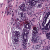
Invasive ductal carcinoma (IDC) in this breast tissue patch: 0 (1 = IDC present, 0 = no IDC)